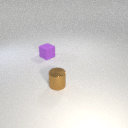
small purple rubber cube behind small brown metal cylinder